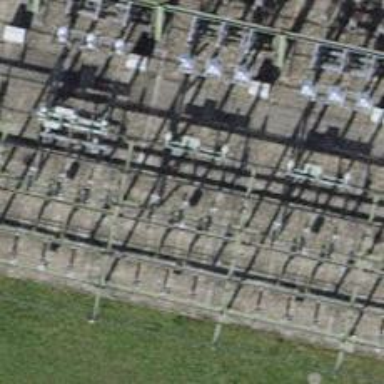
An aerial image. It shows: Bay where power lines run through.